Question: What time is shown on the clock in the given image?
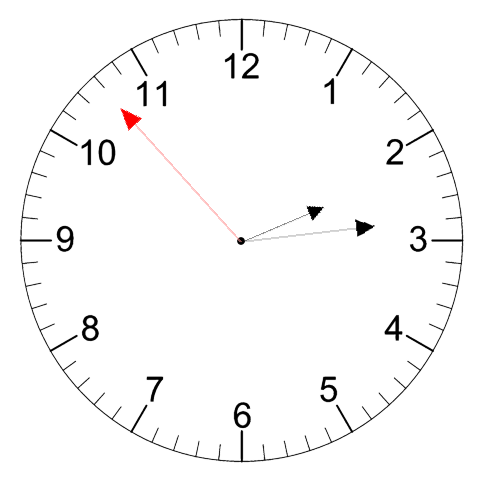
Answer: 02:13:53